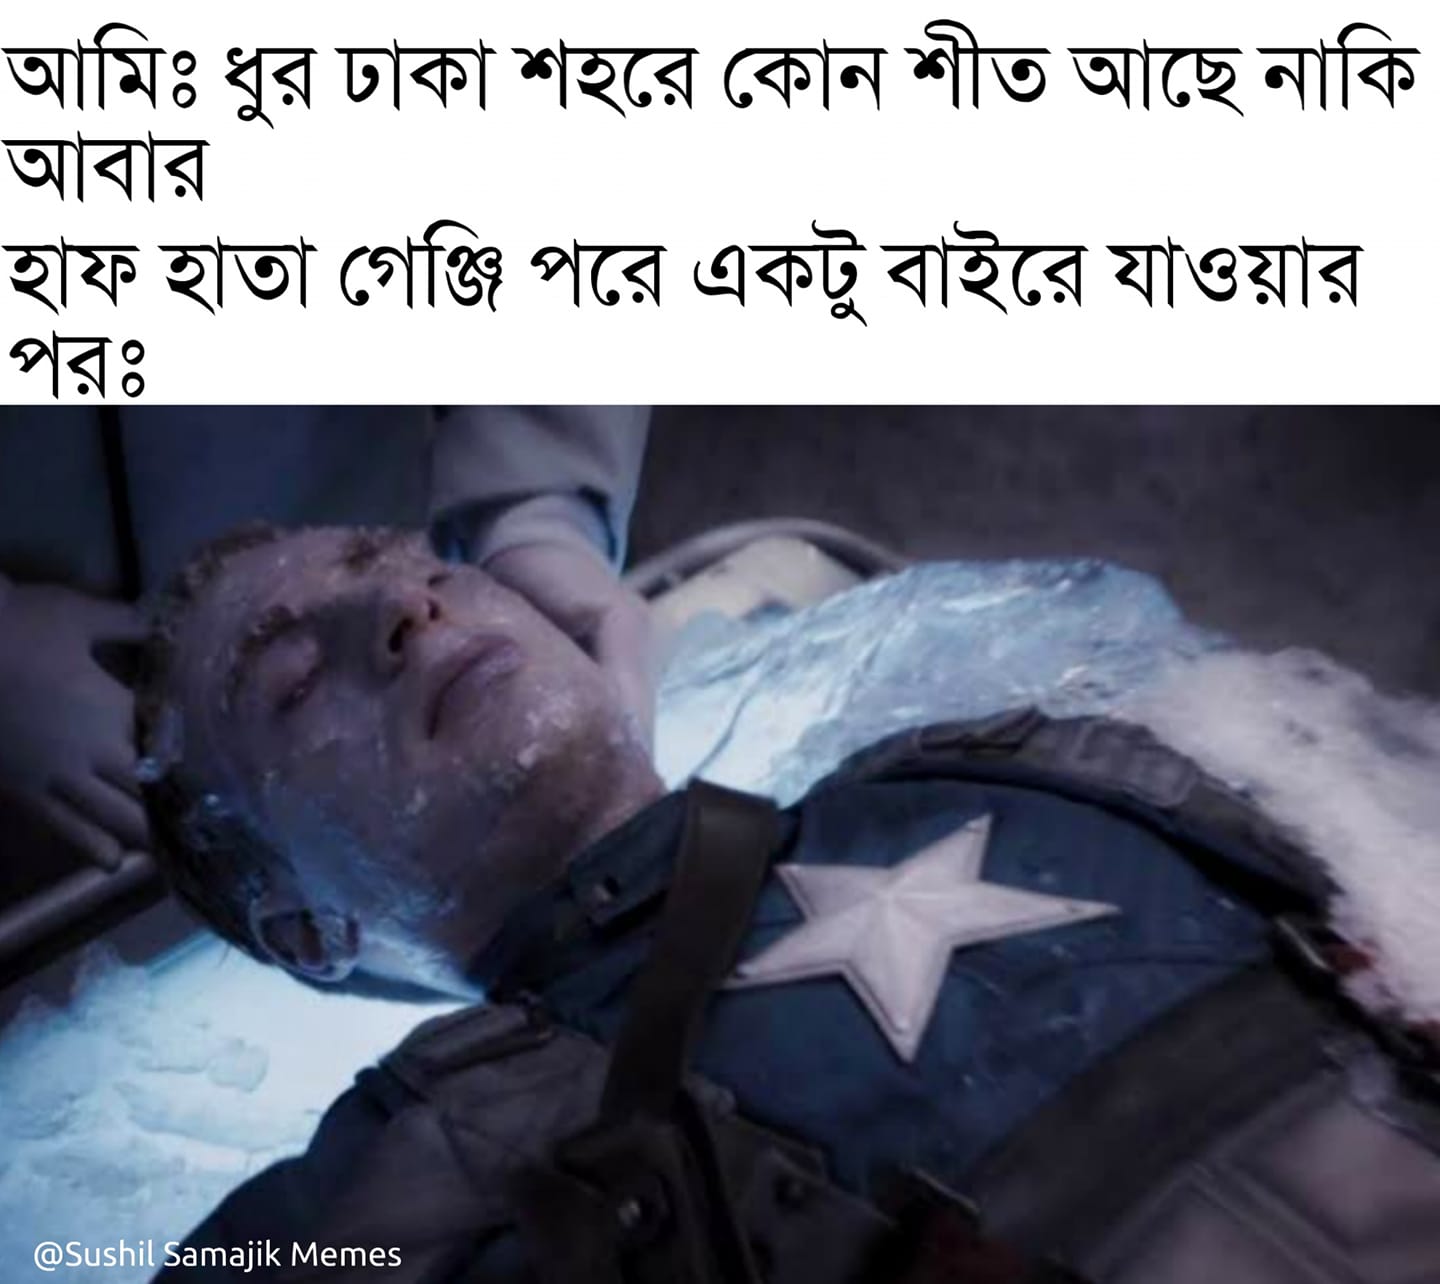
Caption: আমিঃ ধুুর ঢাকা শহরে কোন শীত আছে নাকি আবার    হাফ হাতা গেঞ্জি পরে একটু বাইরে যাওয়ার পরঃ
Label: non-hate